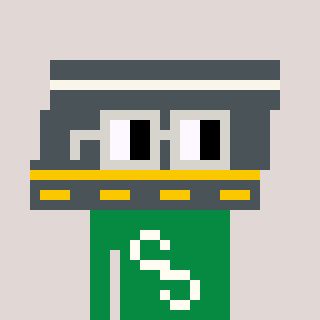
a pixel art character with square light gray glasses, a road-shaped head and a green-colored body on a warm background